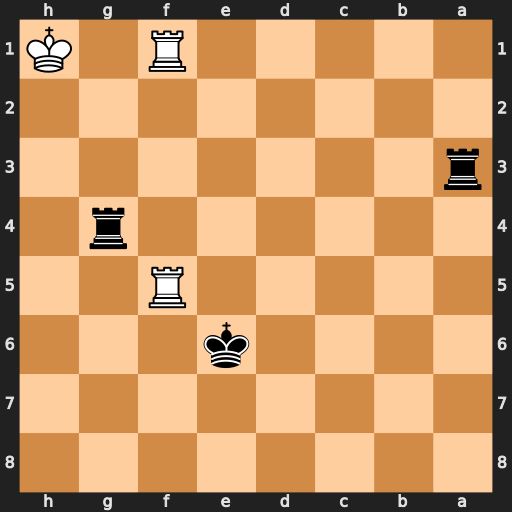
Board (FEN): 8/8/4k3/5R2/6r1/r7/8/5R1K
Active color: b
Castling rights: -
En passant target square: -
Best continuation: Rh3#